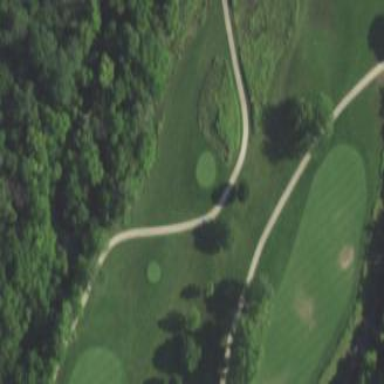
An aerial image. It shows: Area of rough grass used for golf.